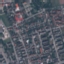
Land use / land cover class: Residential